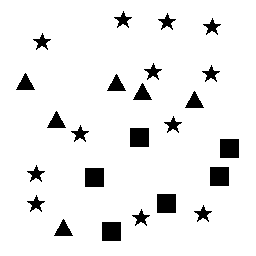
Squares: 6
Triangles: 6
Stars: 12
Total shapes: 24